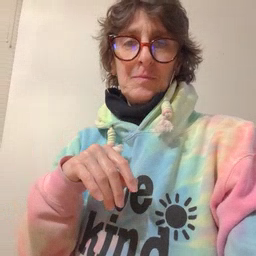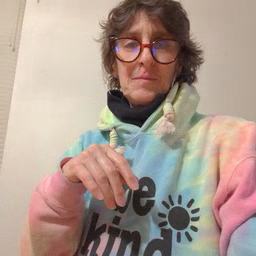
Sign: home